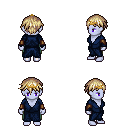
a pixel art fantasy rpg character, female body template, dark elf, purple skin, blue robe, teal pants, white blonde short bangs hairstyle, gold tiara, leather bracers, four views (front, back, left, right), 2x2 character sprite sheet, small pixel art, hard edges, no anti-aliasing